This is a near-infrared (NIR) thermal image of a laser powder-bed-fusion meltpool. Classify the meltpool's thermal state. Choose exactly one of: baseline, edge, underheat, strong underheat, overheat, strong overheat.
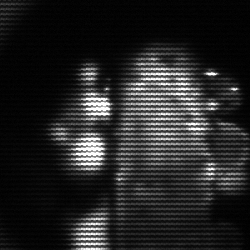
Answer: strong underheat